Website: bh-photo
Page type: address-validator
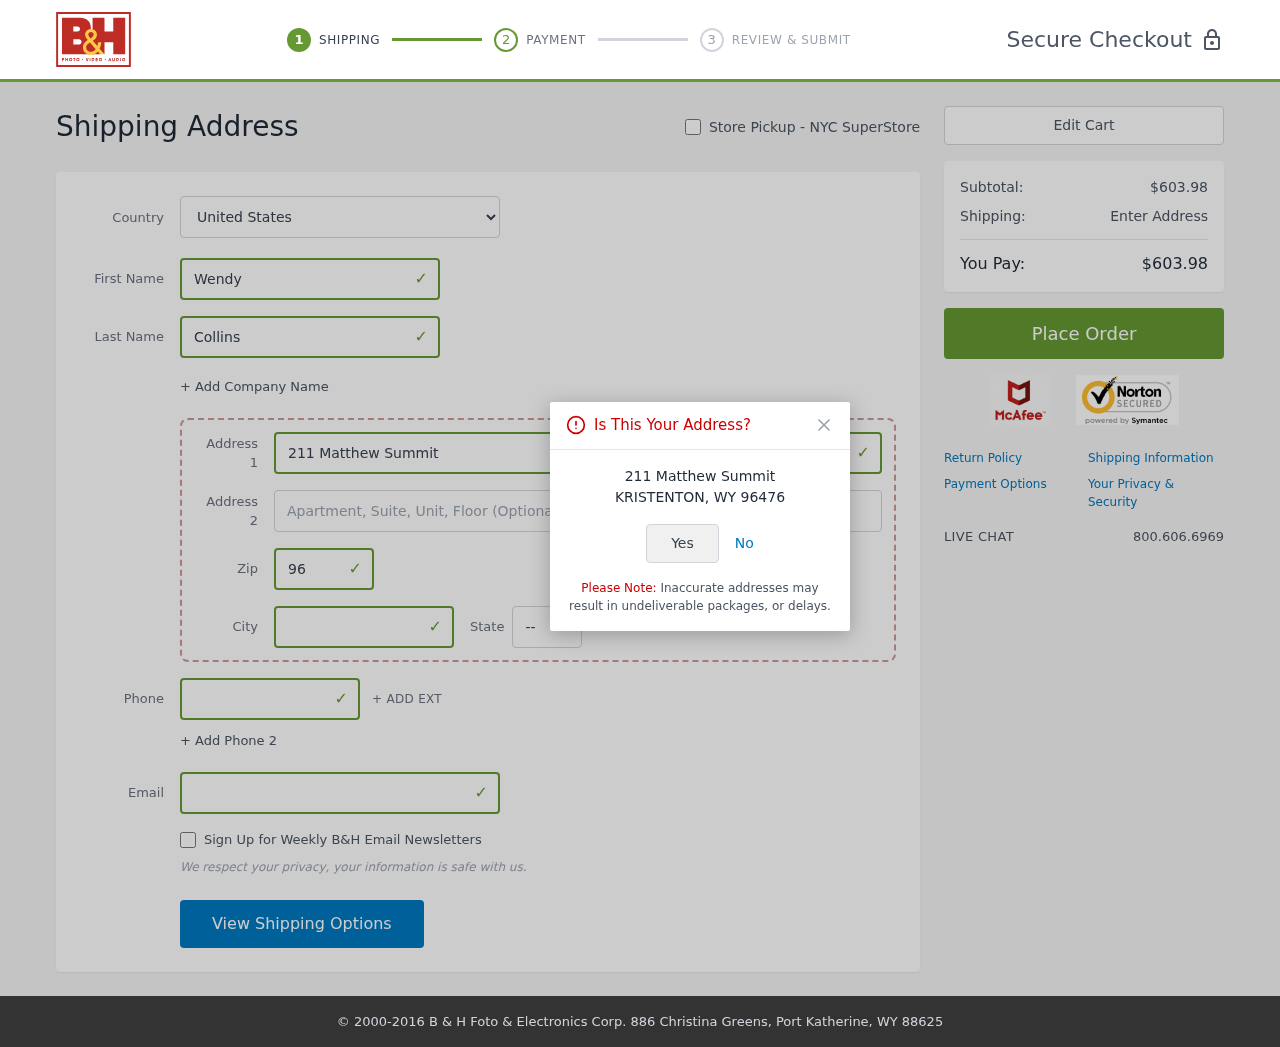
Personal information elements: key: PII_CITY
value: Kristenton
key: PII_COUNTRY
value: United States
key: PII_EMAIL
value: wendy_collins@gmail.com
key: PII_FIRSTNAME
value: Wendy
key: PII_LASTNAME
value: Collins
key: PII_PHONE
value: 2317685218
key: PII_POSTCODE
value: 96476
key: PII_STATE_ABBR
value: WY
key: PII_STREET
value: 211 Matthew Summit
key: PII_CITY_CONFIRM
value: KRISTENTON
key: PII_POSTCODE_FULL
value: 96476
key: PII_POSTCODE_NUMERIC
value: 96476
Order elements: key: ORDER_SUBTOTAL
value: $603.98
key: ORDER_TOTAL
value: $603.98